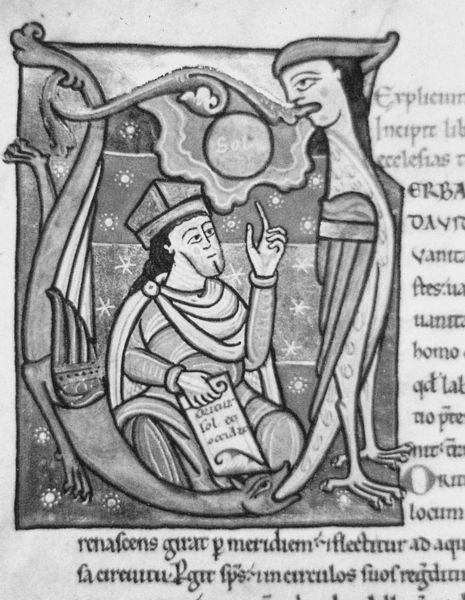
Titel: Bibel
Standort: Herkunftsort: Vendome (EU - F)
Institution: Paris, Bibliothèque de la Chambre des Députés
Schlagwörter: flügel, hand, mann, umhang, vogel, finger, geste, hut, bibel, sonne, figur, geistlicher, blatt, krone, kreis, rund, schwanz, schrift, bischof, kaiser, buch, scheibe, seite, illustration, text, buchstabe, krallen, pergament, maul, wesen, mittelalter, greif, tiara, gelehrter, atem, vogelmensch, latein, aachen, großbuchstabe